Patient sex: F
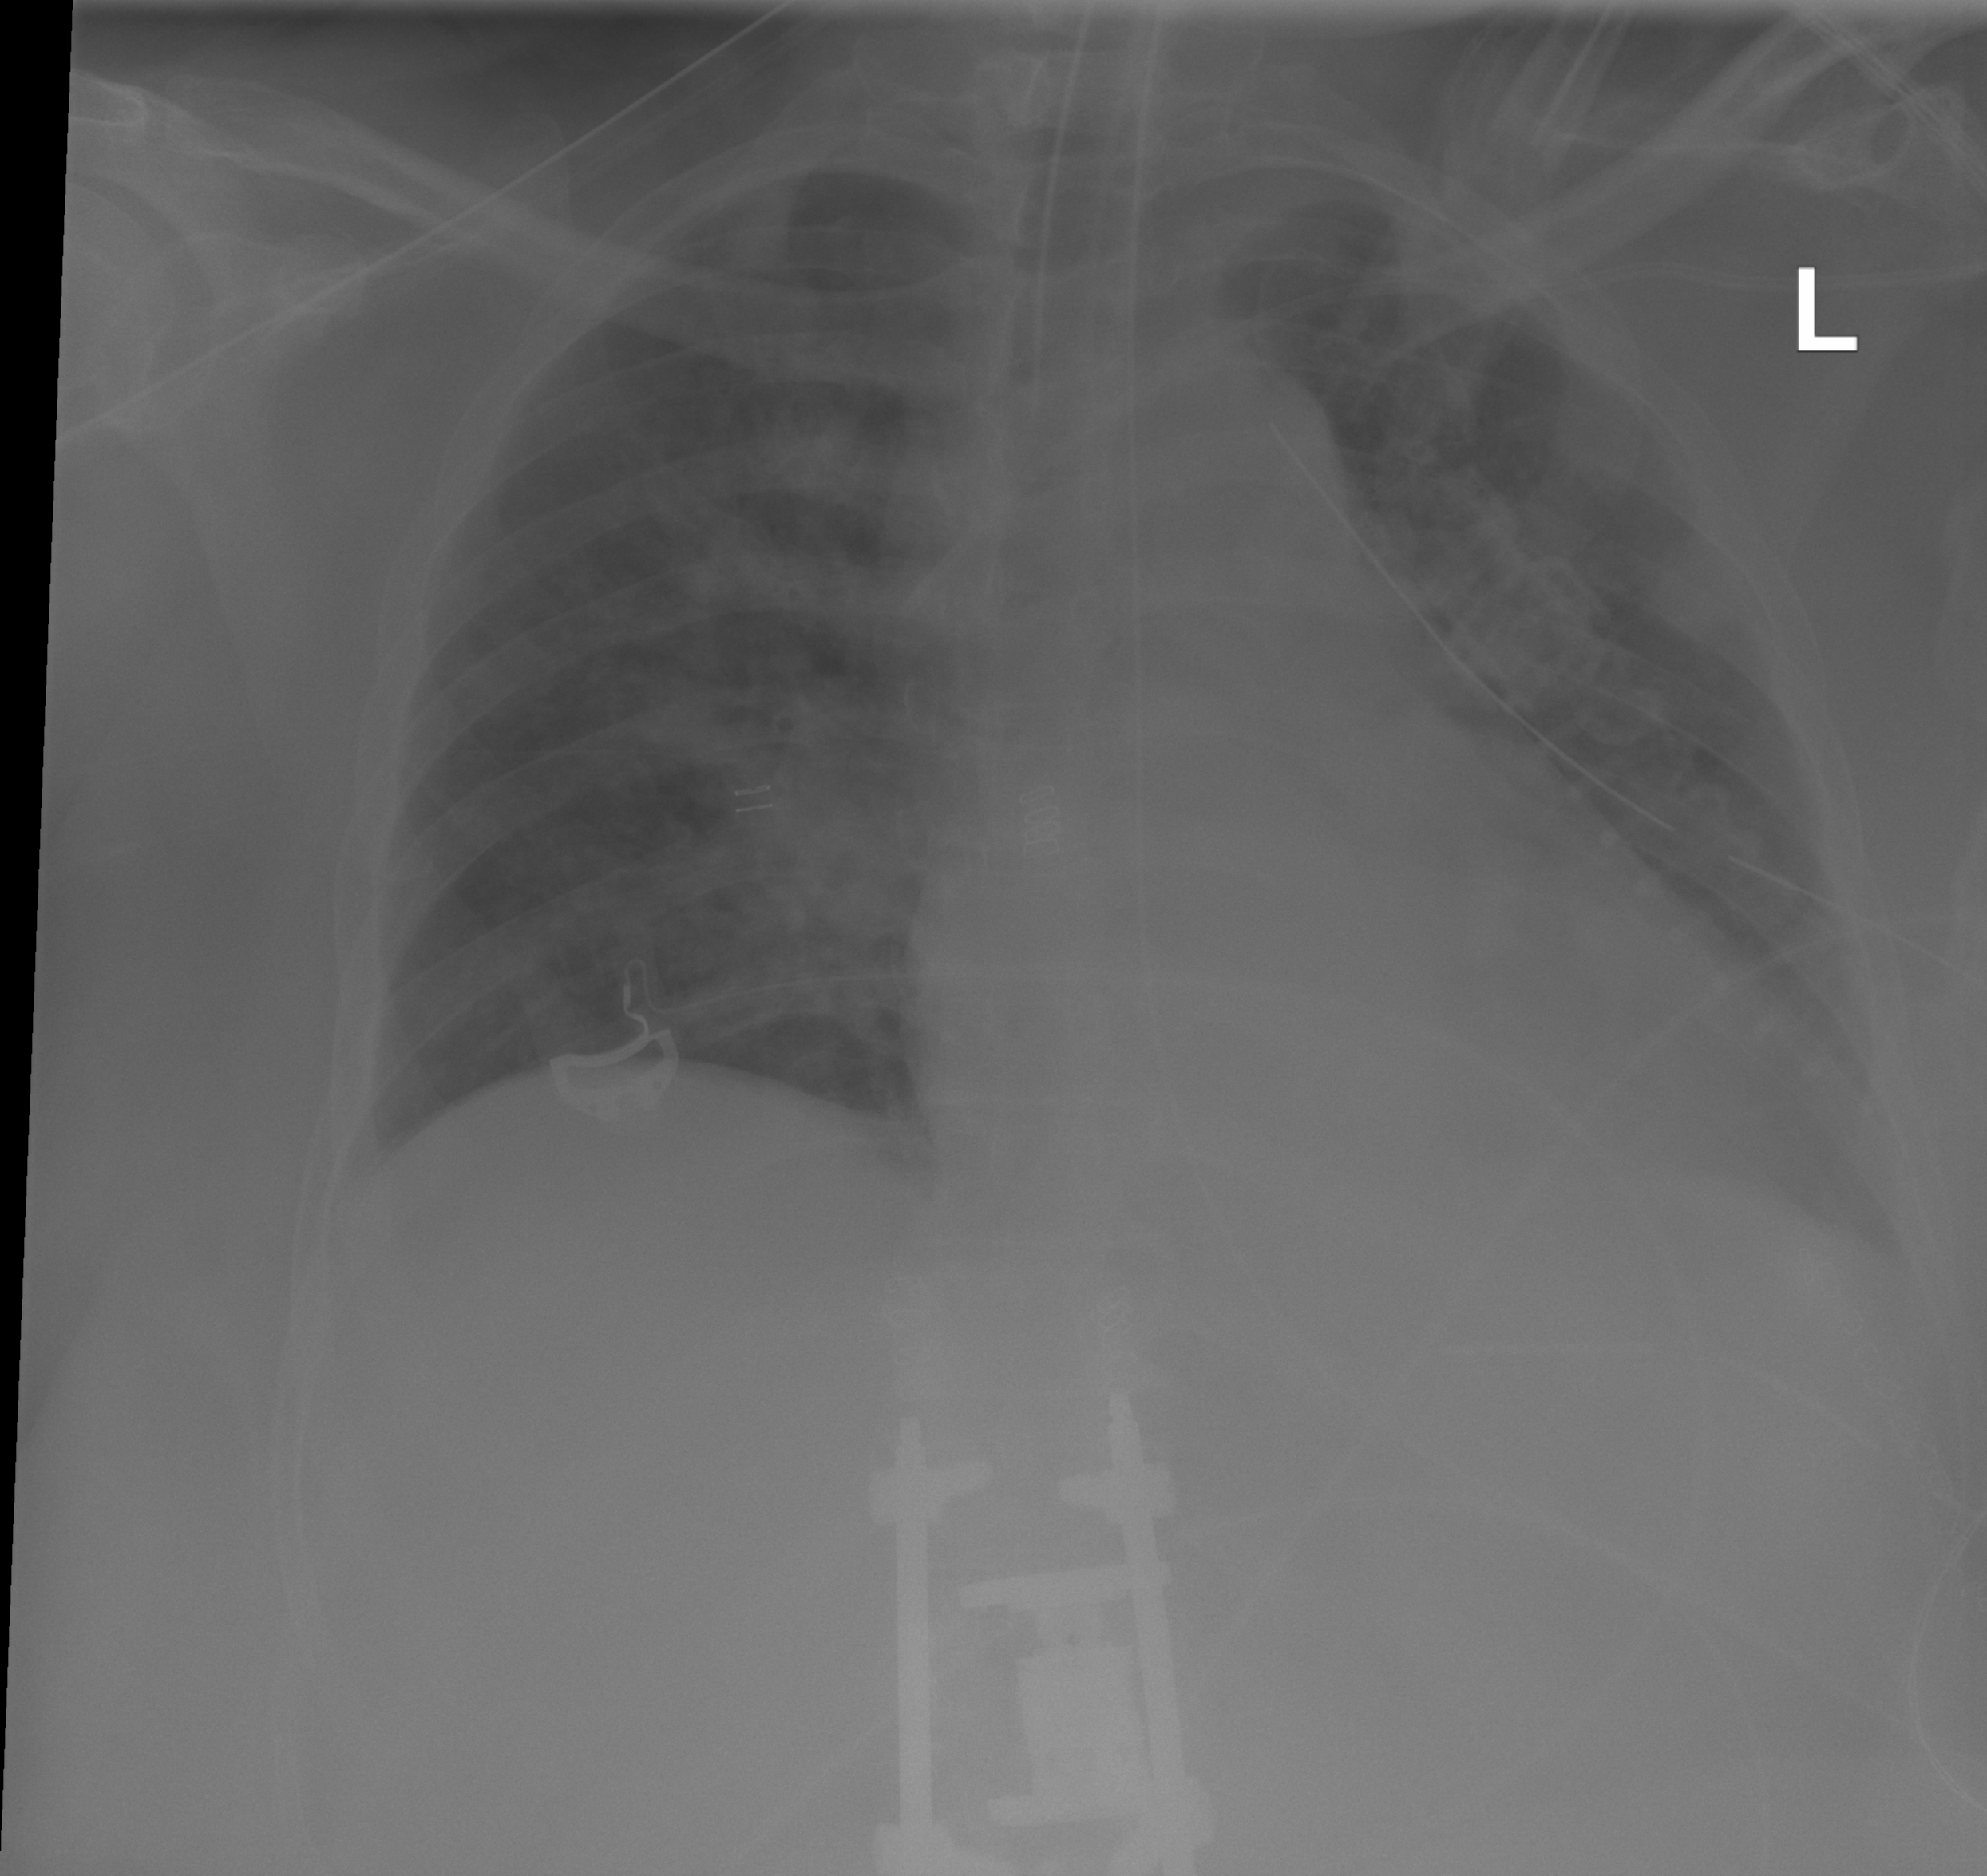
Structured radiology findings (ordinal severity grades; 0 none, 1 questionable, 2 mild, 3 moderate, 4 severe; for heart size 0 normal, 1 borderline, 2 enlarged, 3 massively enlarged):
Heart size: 0
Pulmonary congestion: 2
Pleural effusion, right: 0
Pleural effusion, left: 1
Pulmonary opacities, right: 2
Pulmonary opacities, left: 0
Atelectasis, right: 2
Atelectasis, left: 2